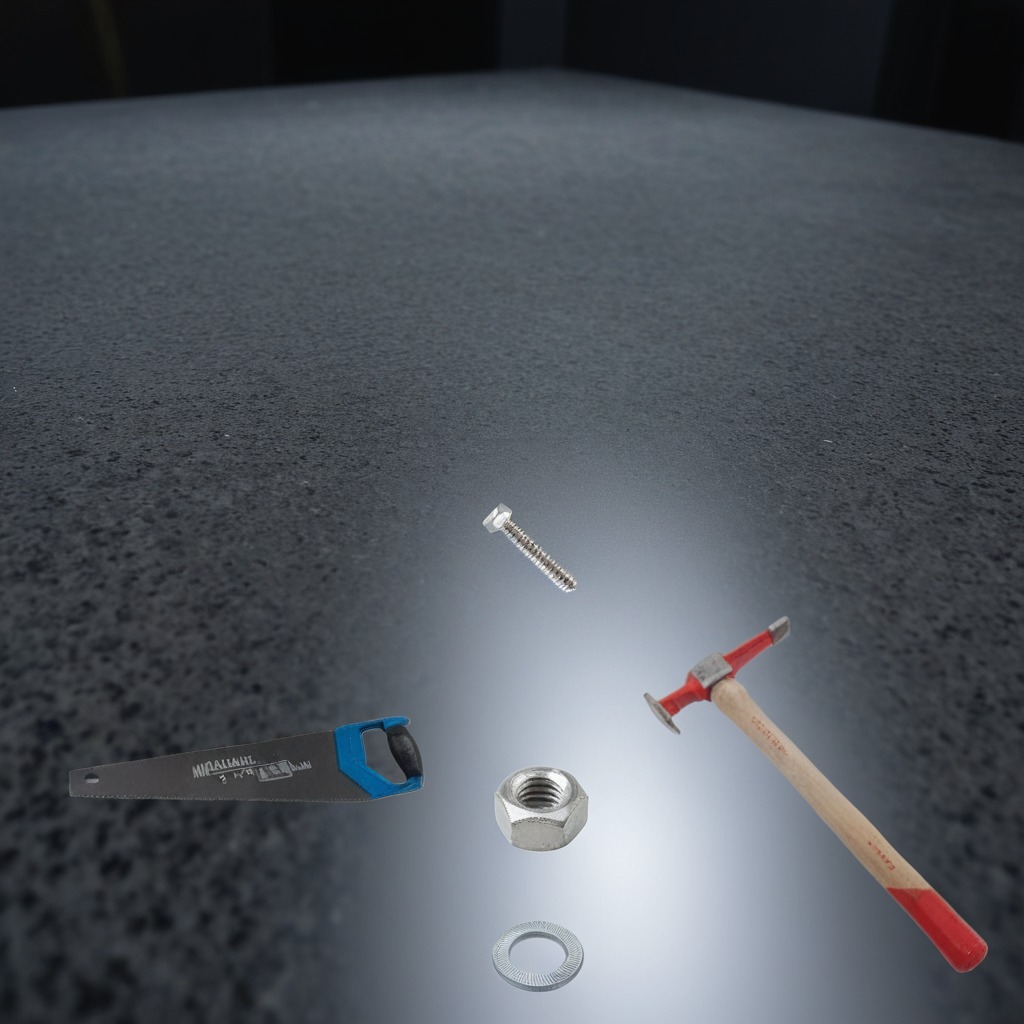
A flat metal washer, a metal machine screw, a hammer, a handheld metal saw, and a metal nut are lying on a clean granite table inside a workshop at night.